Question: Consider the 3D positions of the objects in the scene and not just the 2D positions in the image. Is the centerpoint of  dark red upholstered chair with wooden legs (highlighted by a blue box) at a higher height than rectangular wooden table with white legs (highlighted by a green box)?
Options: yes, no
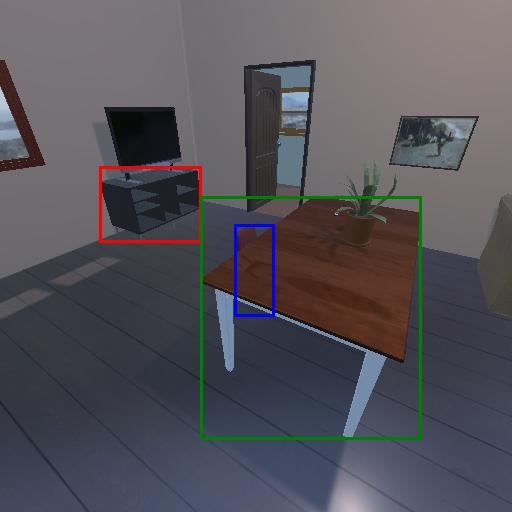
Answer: yes